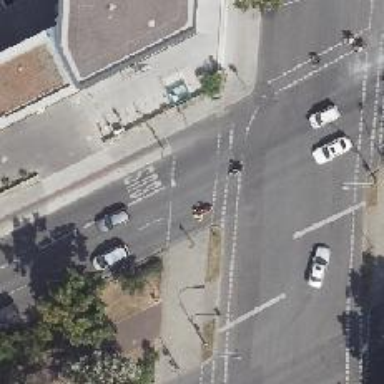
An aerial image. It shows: Crossing with traffic signals.